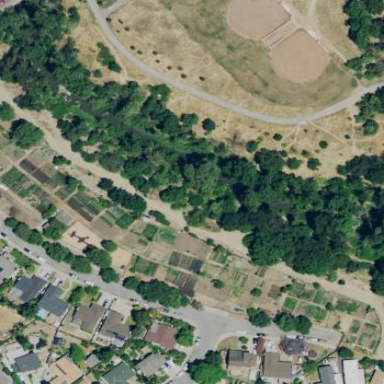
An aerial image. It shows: Area designated for allotments.